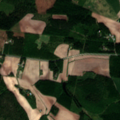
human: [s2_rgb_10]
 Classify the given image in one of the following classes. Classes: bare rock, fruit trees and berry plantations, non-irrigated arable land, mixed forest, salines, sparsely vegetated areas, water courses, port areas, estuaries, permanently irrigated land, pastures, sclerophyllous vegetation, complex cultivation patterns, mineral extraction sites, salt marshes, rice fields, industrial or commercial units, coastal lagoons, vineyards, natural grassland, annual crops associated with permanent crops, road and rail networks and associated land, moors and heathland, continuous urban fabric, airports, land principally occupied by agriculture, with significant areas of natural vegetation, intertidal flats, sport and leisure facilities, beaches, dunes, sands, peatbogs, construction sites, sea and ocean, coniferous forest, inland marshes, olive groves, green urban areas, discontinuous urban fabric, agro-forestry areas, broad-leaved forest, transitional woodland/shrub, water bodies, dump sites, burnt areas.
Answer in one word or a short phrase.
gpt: non-irrigated arable land, land principally occupied by agriculture, with significant areas of natural vegetation, coniferous forest, mixed forest